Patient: sex M, age 36
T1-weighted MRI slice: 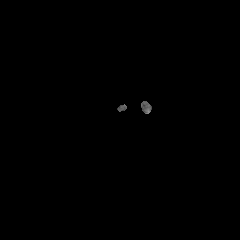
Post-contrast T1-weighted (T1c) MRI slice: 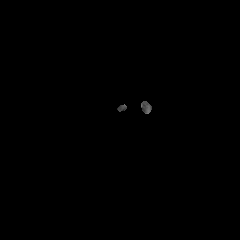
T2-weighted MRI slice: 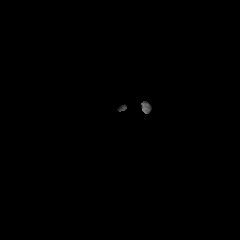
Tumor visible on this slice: no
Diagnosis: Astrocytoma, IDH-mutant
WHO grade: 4